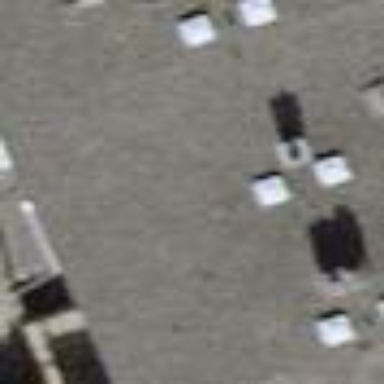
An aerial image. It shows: House with flat roof.